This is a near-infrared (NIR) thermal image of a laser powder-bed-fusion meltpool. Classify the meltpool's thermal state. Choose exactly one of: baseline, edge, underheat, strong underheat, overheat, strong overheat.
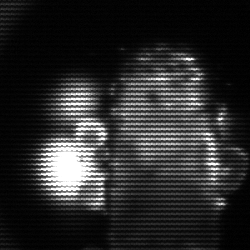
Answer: strong underheat